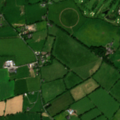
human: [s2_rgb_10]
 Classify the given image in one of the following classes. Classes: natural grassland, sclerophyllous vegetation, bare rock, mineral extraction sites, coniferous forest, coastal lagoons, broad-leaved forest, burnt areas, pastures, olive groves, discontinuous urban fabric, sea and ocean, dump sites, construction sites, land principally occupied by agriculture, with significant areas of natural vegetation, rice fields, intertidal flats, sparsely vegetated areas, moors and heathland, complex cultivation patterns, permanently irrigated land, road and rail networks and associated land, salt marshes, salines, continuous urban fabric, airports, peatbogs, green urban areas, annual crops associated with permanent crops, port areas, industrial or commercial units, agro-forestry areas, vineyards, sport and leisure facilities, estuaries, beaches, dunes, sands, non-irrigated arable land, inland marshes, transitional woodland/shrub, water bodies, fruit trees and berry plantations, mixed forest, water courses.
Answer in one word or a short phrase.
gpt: sport and leisure facilities, non-irrigated arable land, pastures